RGB frame:
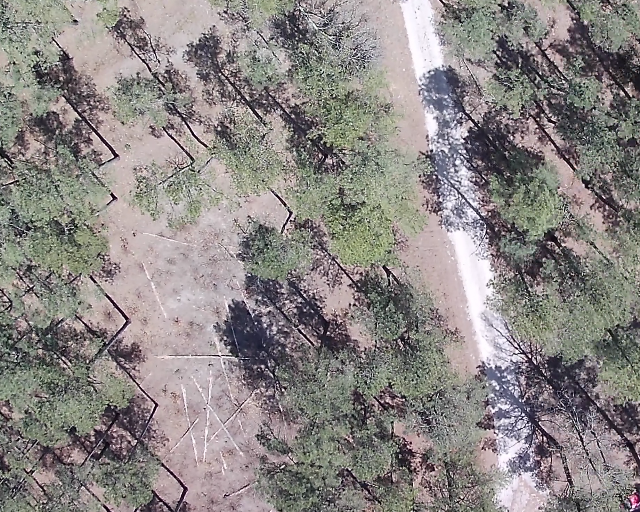
Thermal frame:
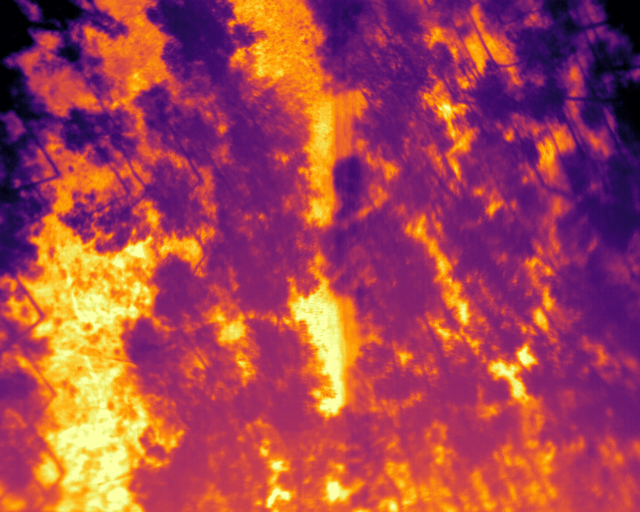
Captured: 2026-02-27 02:38:30
Pixels at or above 80 °C: 0 (fraction of frame: 0)